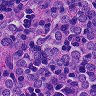
Metastatic tissue present: yes